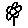
Label: flower